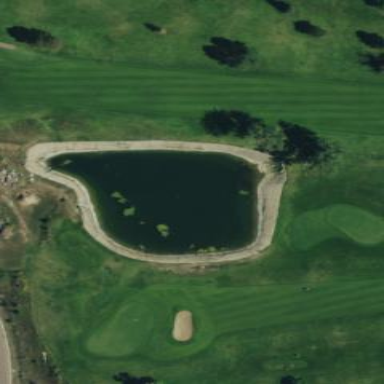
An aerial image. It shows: Water hazard on golf course.